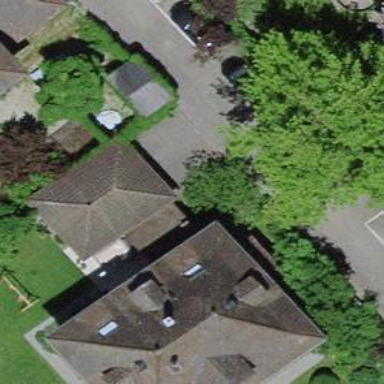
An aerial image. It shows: Garage building.